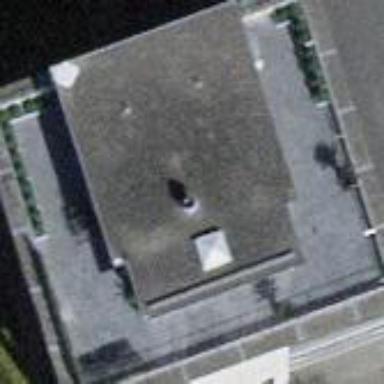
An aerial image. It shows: Residential building with flat roof.